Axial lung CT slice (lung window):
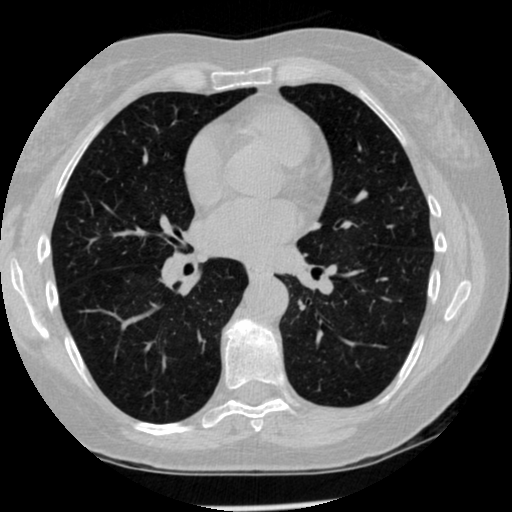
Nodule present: no